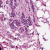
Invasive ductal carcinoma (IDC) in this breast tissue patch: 1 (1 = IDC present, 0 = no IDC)